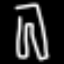
Label: pants